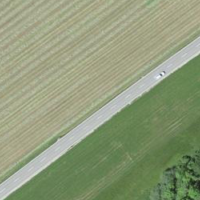
EUNIS habitat code: 52
Species observed at this site:
Filipendula ulmaria